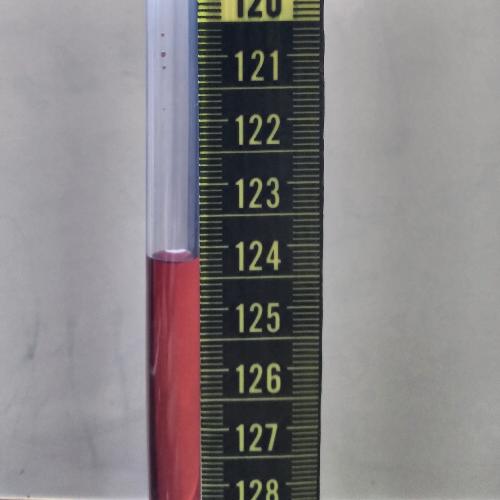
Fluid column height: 124.2 cm